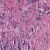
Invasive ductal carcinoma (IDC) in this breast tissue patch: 1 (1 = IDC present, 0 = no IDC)